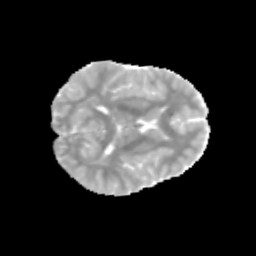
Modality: MD
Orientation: axial
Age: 12
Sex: male
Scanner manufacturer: siemens
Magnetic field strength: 3 T
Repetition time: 3.8 s
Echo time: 0.07 s